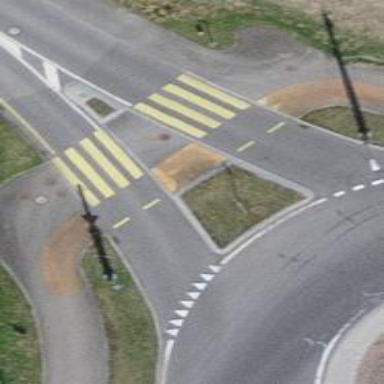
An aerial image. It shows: Asphalt footway leading to traffic island.